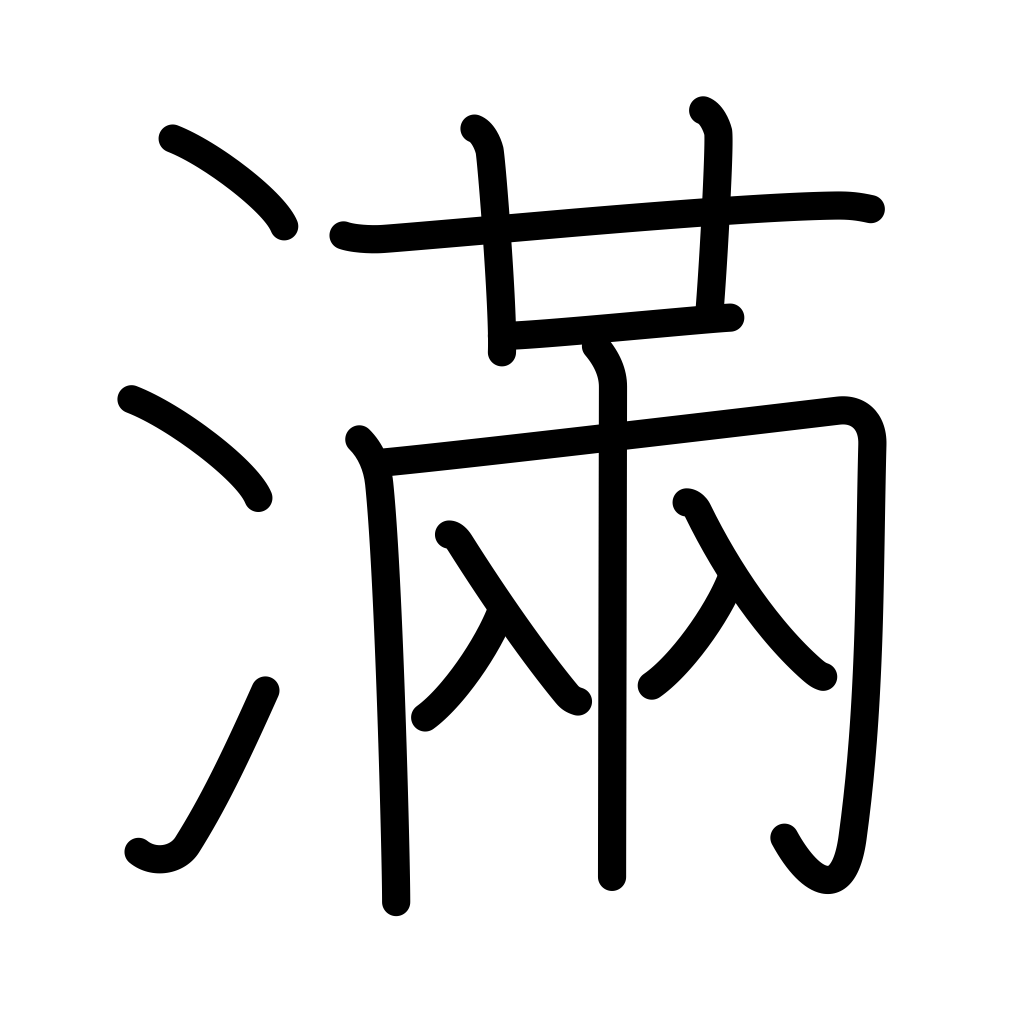
Meaning: fill, full, satisfied